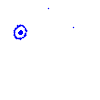
Particle: kaon